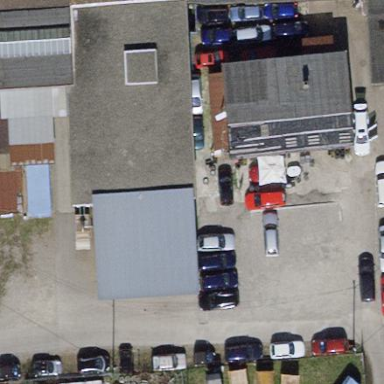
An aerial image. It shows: Industrial building with flat roof.